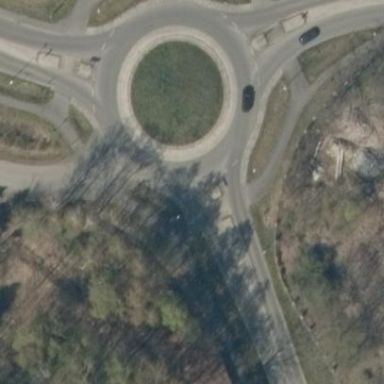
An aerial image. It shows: Secondary road with asphalt surface leading to roundabout.